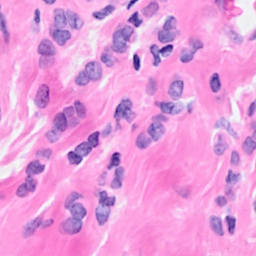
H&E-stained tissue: Breast